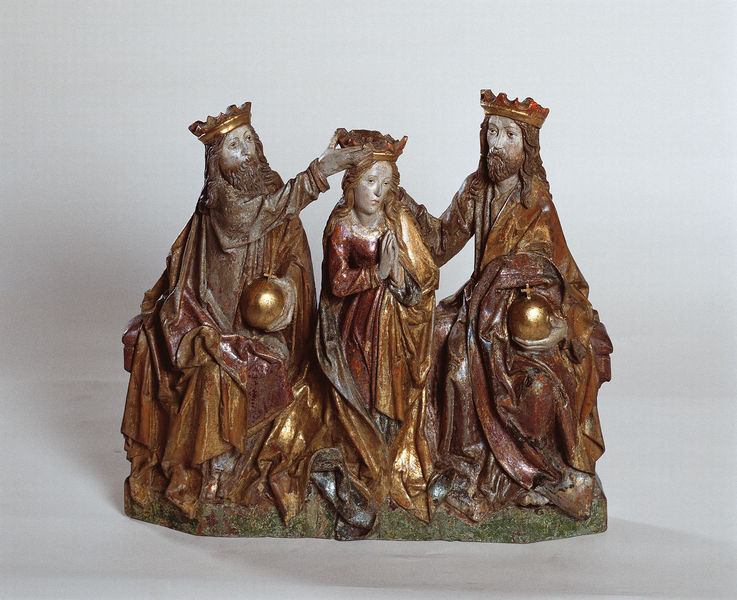
Titel: Marienkrönung
Künstler: Tilman Riemenschneider
Institution: Würzburg, Museum am Dom
Schlagwörter: gott, gruppe, hand, mann, sitzen, braun, frau, holz, männer, gras, rot, bart, kleidung, hände, gewand, gold, haare, drei, gewänder, gotik, krone, locken, skulptur, statue, farbe, figuren, könig, vergoldet, kreuz, religion, kugel, beten, gebet, schnitzerei, christus, jesus, krönung, könige, heilige, gefasst, maria, fassung, geschnitzt, demut, josef, insignien, kronen, weltkugel, marienkrönung, spätgotisch, abraham, gottvater, reichsapfel, reichsäpfel, gebeet, heilige mutter maria, zackenstil, kröning der maria, dreifigurig, krönt, krönun